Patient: sex F, age 57
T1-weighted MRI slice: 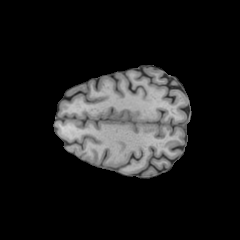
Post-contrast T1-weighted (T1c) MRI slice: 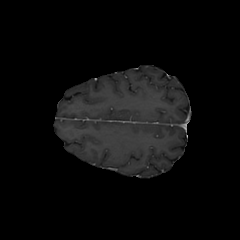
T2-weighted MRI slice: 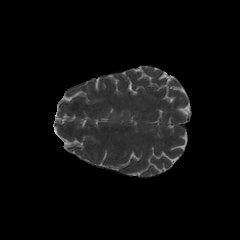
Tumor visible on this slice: no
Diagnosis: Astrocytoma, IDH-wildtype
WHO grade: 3